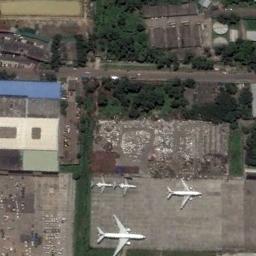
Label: airplane